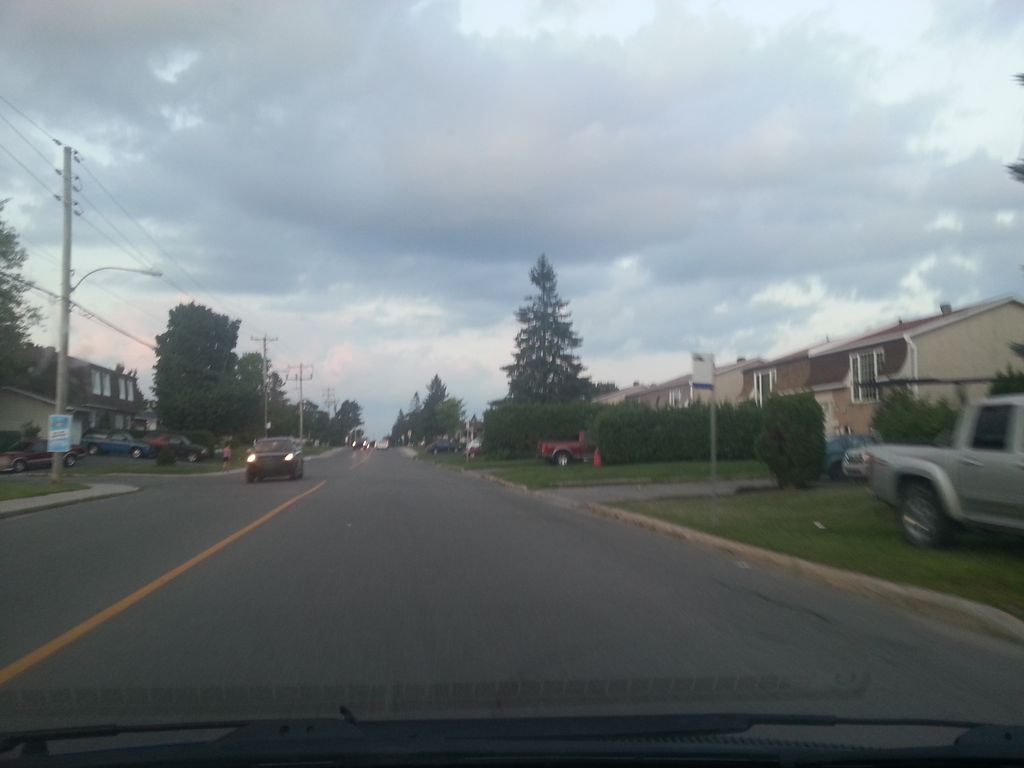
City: ottawa-gatineau